Question: I'm new to 'EmberJS' so far been experimenting and playing with samples.
As it is shown on the mockup I want to load 'venues' from server to populate them into a select widget.
What do you recommend to do?

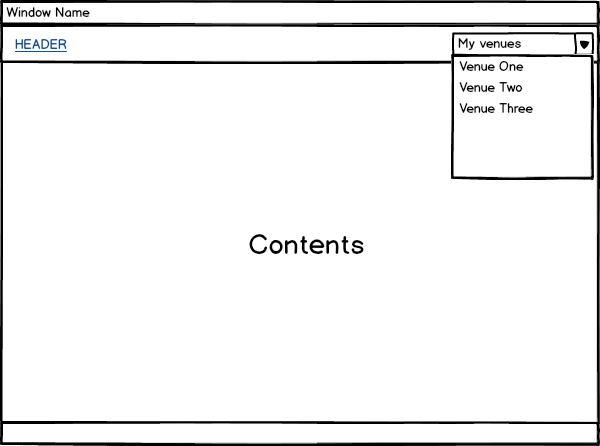
Answer: A select. I mean, if you want to preload, inject it into the page, and return it from the model hook.
<URL>